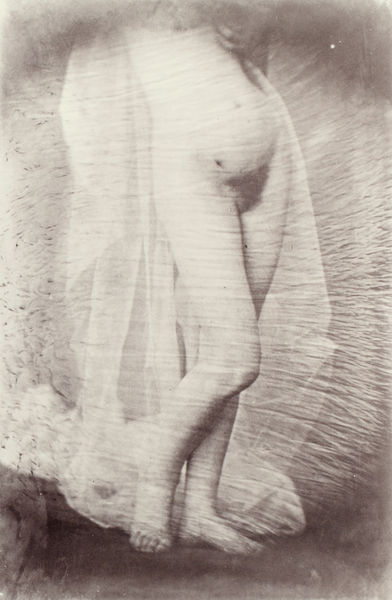
Titel: Nu feminin
Schlagwörter: akt, fuß, hand, meer, nackt, umhang, frau, dame, schleier, tuch, alt, spitze, stehen, bild, spiegel, boden, auge, haare, tänzerin, beine, bein, wellen, abstrakt, sepia, weiblich, bauch, bauchnabel, scham, vagina, foto, fotografie, schwarz-weiß, schamhaare, fokus, verblichen, spiegeö, man ray, foromontage, unterleib